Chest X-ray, PA view. Patient: 59 years old, sex M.
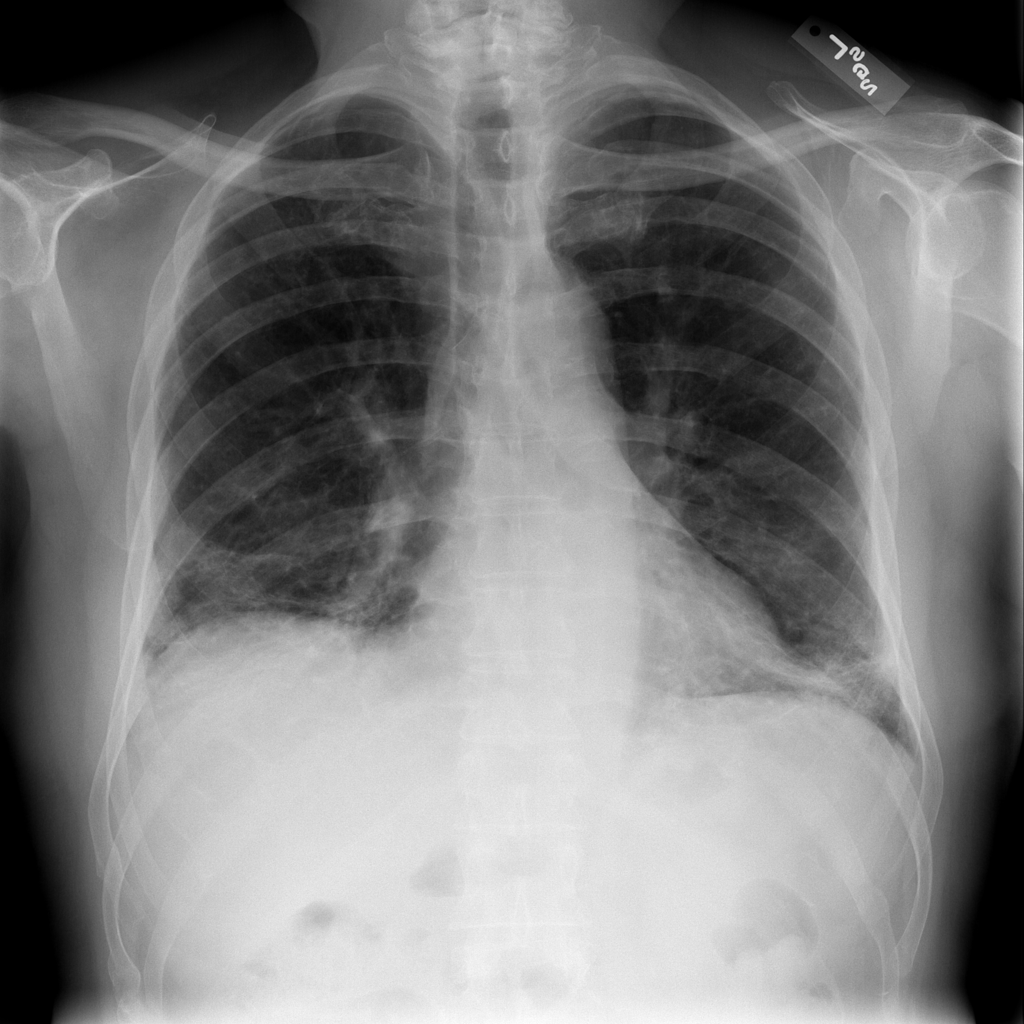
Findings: Fibrosis